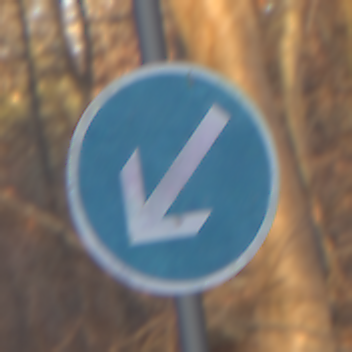
Verkehrszeichen: VorgeschriebeneVorbeifahrtLinks
Umgebung: Outdoor, Nature
Tageszeit: SunriseSunset
Wetter: Clear
Licht: Natural
Jahreszeit: Autumn
Kontrast: HighContrast